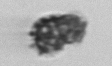
Label: Syracosphaera_pulchra